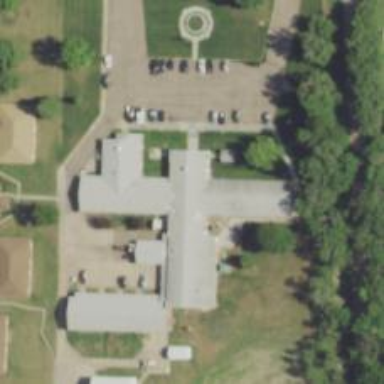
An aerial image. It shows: Nursing home.